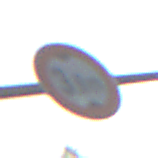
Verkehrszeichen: TatsaechlicheHoehe
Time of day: SunriseSunset
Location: Outdoor (Suburban)
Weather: PartlyCloudy
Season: NotSpecified
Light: Natural